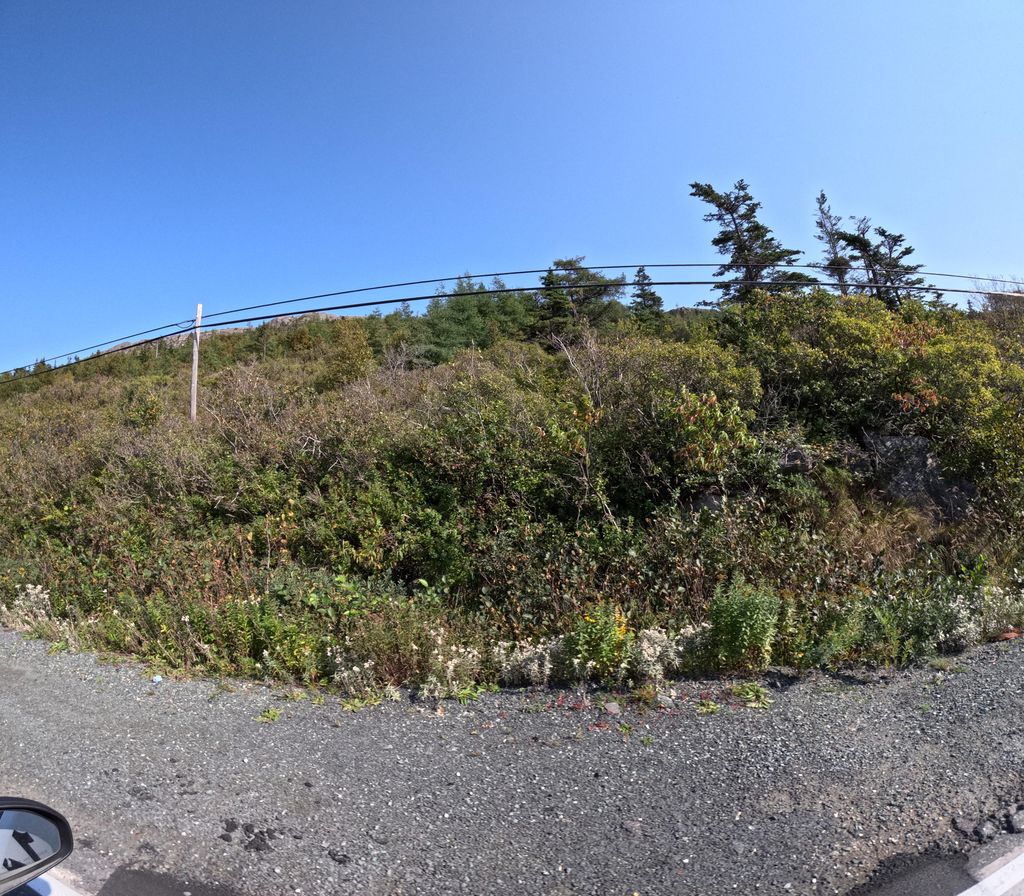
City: st_johns